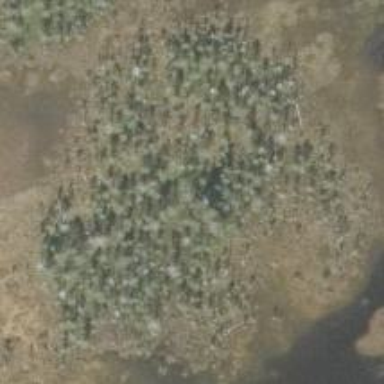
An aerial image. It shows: Swamp in wetland area.